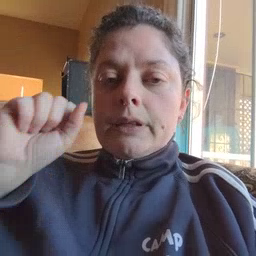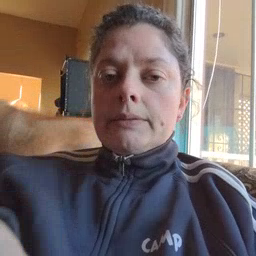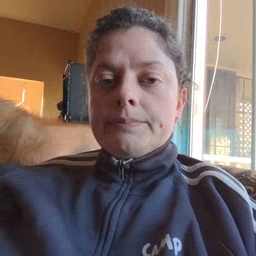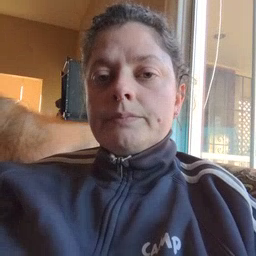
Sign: can